Question: I'm working on a little project and I was wondering if this type was of spinner is a default in android, since they use this picture in their android development guides? If not, how would one go about making one like this?

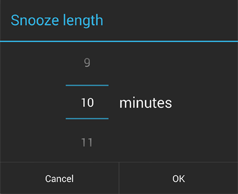
Answer: The view you are looking at is NOT a spinner, it's a NumberPicker. Take a look at the official Android Docs here; <URL>